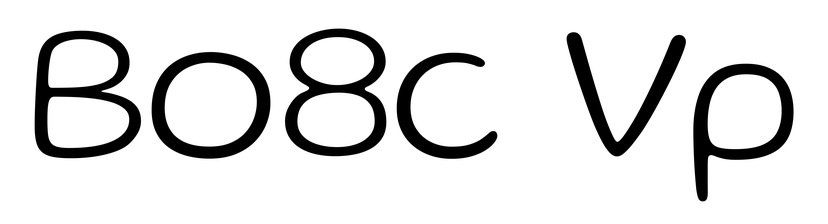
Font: Gluten_ExtraLight